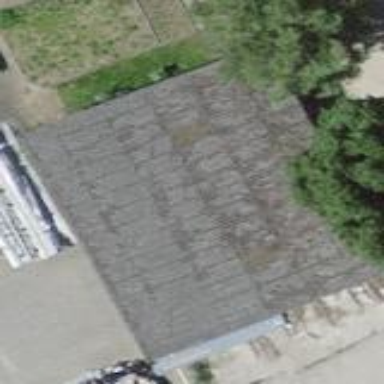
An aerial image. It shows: Shed building.